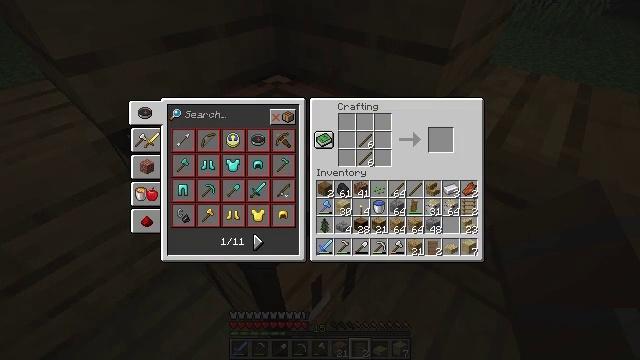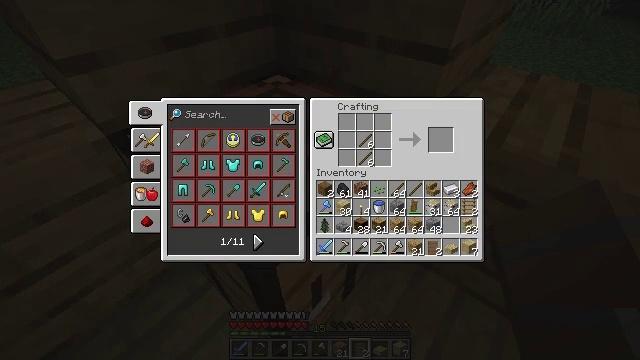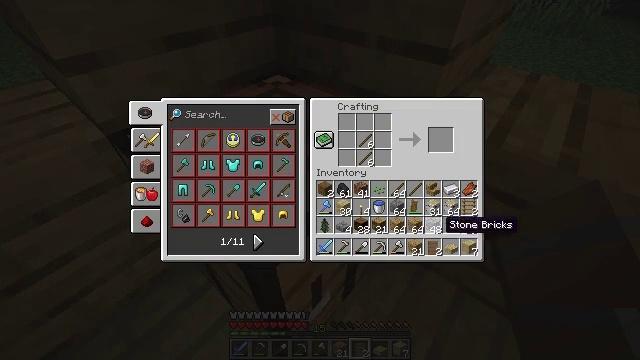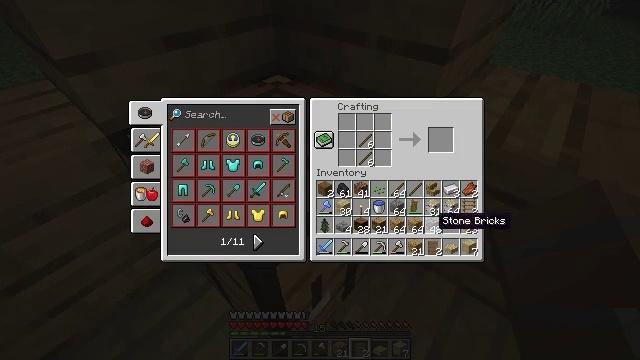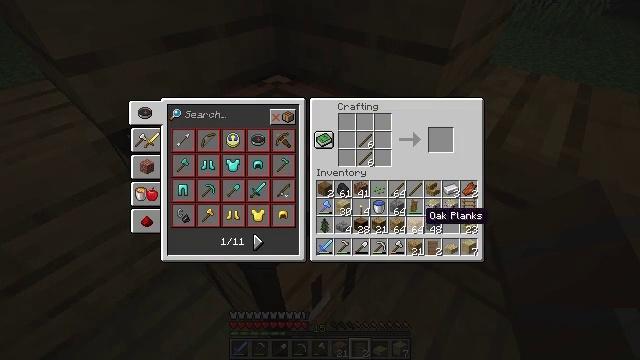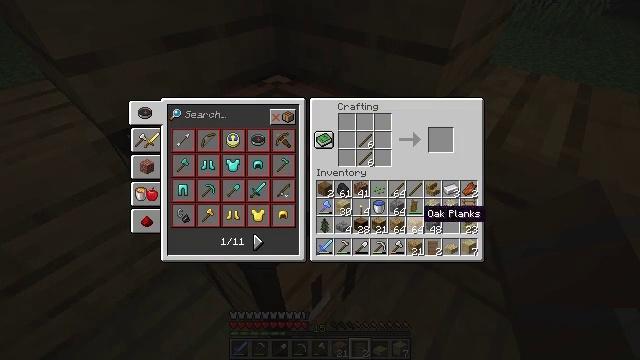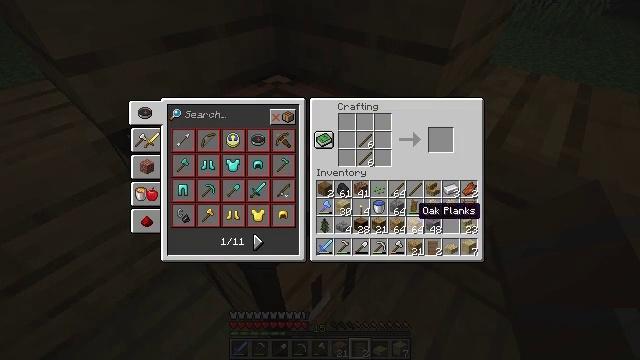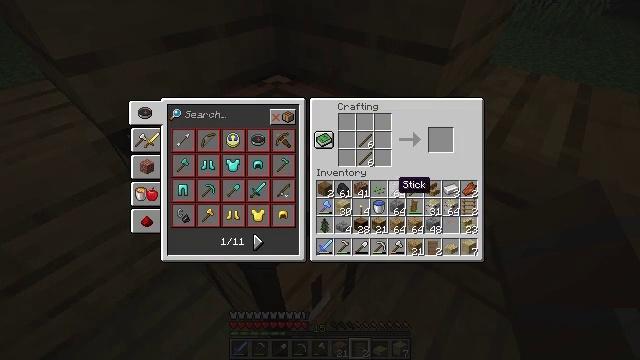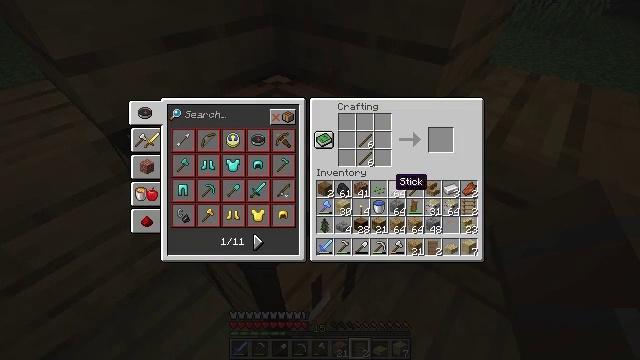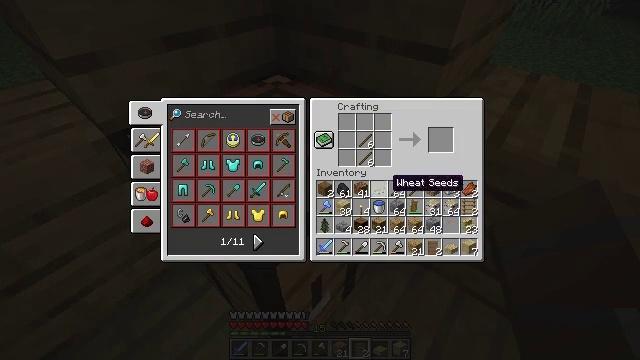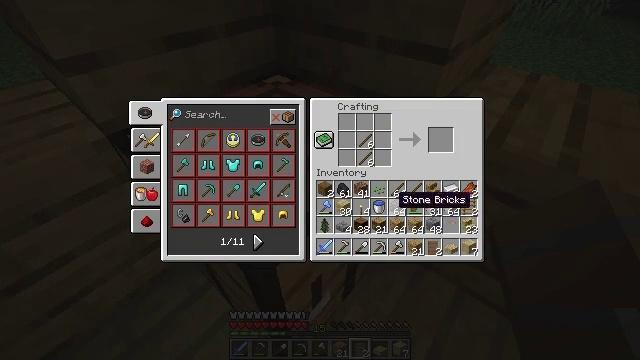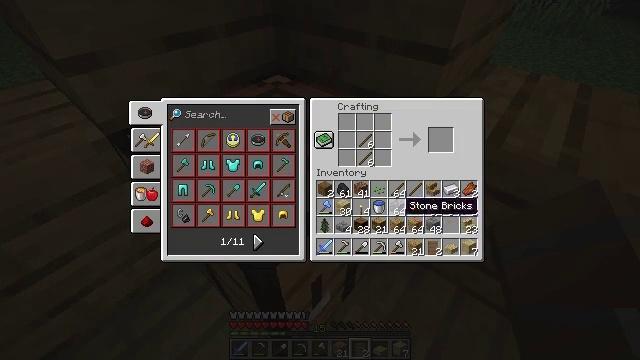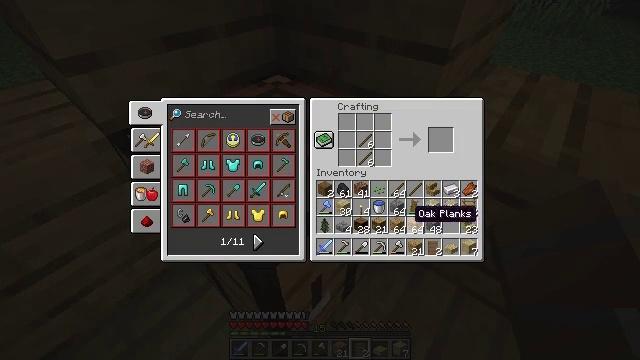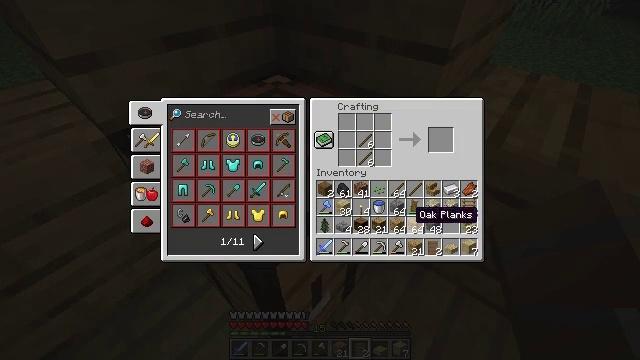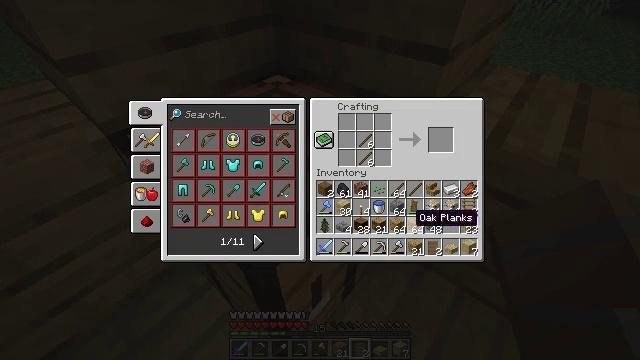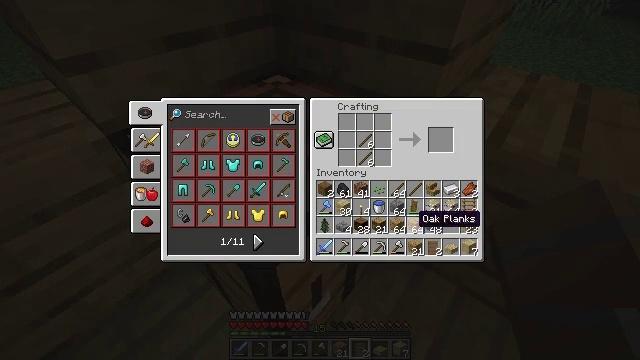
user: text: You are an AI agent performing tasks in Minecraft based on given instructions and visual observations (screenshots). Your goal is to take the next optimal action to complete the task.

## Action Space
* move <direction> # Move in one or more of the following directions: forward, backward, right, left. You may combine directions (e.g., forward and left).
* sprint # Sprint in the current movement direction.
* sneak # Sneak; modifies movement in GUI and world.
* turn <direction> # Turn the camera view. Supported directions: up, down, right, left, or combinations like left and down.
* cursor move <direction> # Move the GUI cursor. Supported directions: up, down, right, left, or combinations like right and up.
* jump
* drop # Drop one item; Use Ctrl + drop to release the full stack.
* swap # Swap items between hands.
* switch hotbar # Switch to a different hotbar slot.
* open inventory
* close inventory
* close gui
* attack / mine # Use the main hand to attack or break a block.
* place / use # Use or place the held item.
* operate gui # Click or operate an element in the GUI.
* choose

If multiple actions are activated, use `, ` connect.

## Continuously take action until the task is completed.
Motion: motion action
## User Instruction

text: Make an oak fence from oak planks and sticks.
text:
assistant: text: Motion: no_op
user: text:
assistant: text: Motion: no_op
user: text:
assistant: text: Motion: cursor move left
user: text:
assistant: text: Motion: cursor move left
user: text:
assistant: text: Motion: no_op
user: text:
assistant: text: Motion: no_op
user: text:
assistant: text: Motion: cursor move left and up
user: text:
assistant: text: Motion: no_op
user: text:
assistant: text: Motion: no_op
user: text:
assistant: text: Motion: cursor move down
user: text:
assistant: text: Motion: cursor move right
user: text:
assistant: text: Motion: cursor move right and down
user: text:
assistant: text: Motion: no_op
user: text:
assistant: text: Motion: no_op
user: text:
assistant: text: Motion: no_op
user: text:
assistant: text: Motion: no_op
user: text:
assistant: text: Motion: no_op
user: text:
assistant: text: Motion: operate gui
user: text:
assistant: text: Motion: operate gui
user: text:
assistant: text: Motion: no_op
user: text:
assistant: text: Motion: cursor move left and up
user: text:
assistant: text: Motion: cursor move left and up
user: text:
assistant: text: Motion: cursor move up
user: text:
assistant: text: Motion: cursor move up
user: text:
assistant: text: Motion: no_op
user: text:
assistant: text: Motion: no_op
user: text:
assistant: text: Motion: no_op
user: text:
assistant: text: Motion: cursor move left and up
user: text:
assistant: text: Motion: no_op
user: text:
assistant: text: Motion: no_op